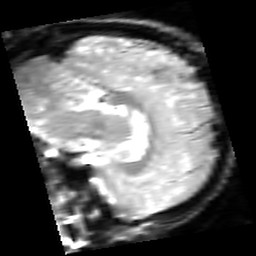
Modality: inplaneT2
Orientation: sagittal
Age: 22
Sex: female
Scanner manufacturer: siemens
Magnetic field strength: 2.894 T
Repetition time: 5 s
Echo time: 0.033 s